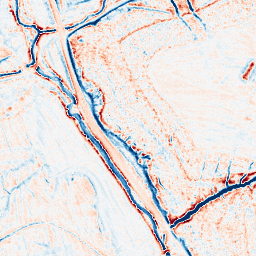
Category: edge_preserving
Decomposition family: anisotropic_diffusion
Decomposition parameters: iterations: 50
kappa: 10
gamma: 0.05
Upsampling method: sinc_hamming
Upsampling parameters: scale: 8
kernel_size: 16
Upsampling scale: 8